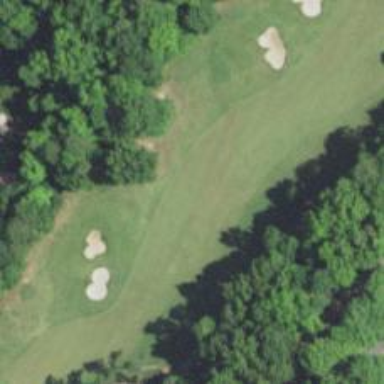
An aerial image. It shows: View of golf hole.